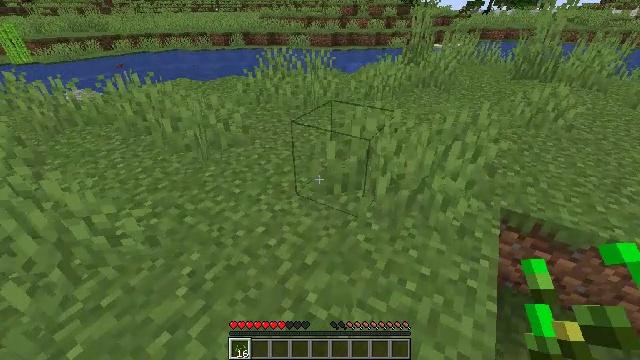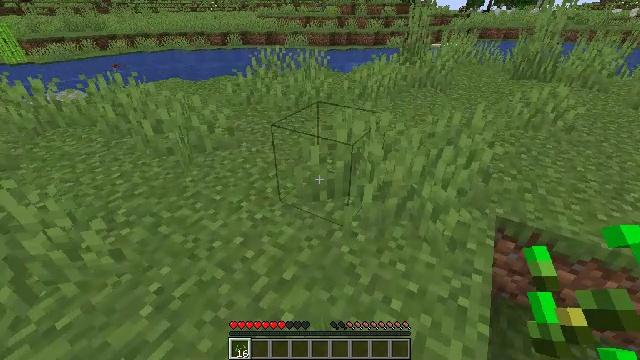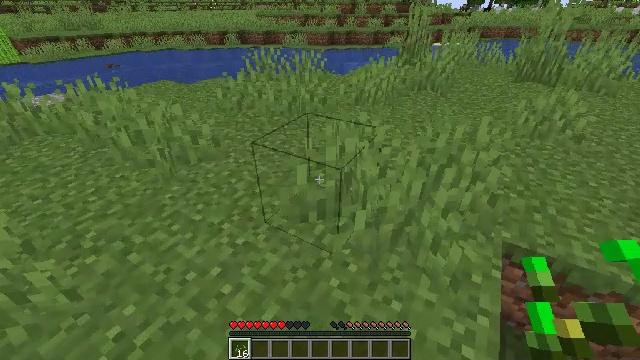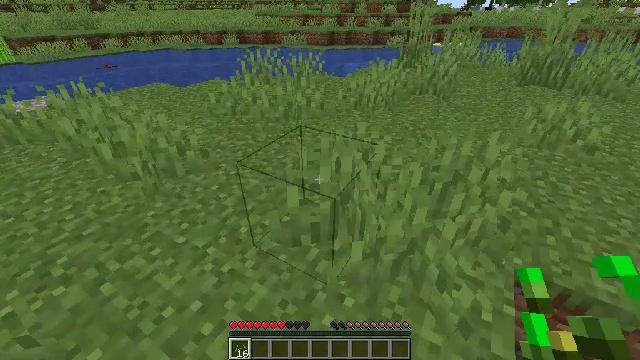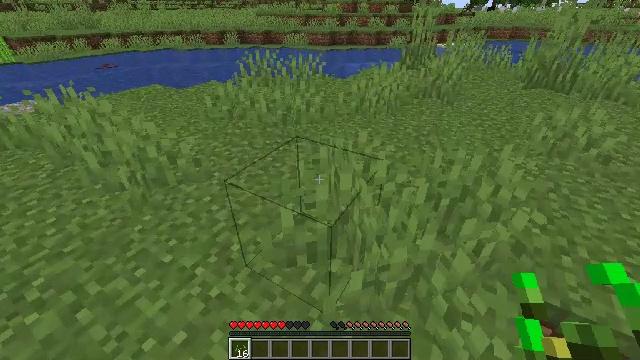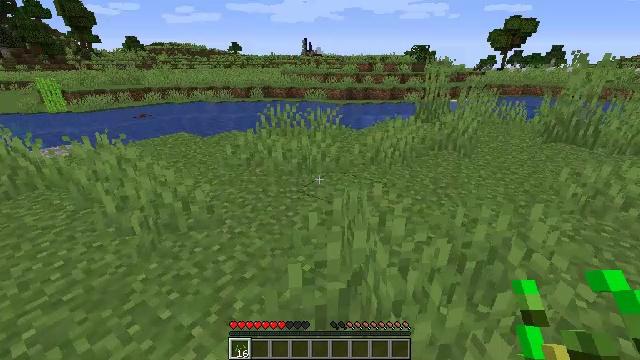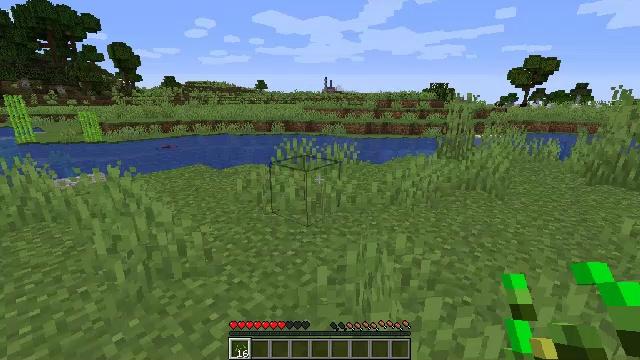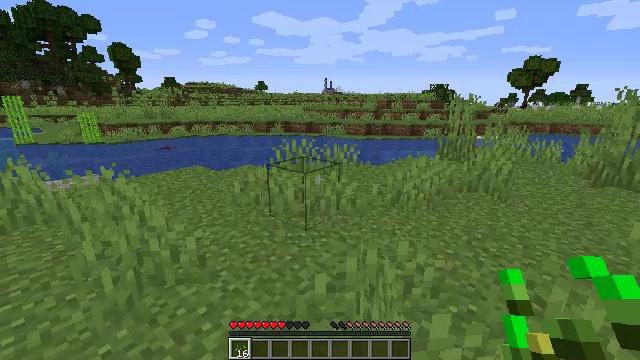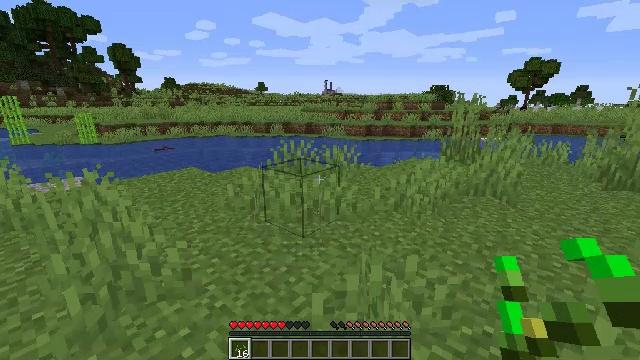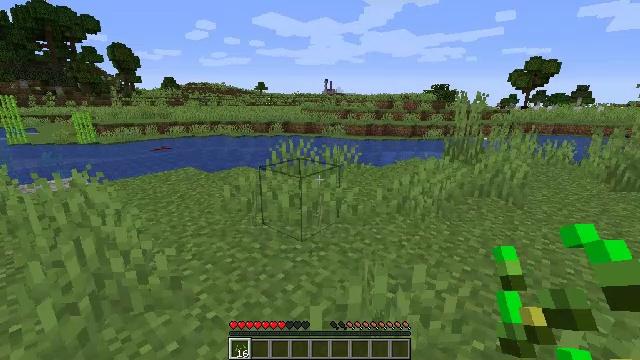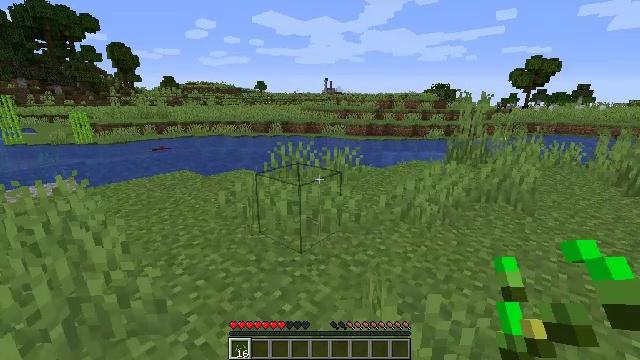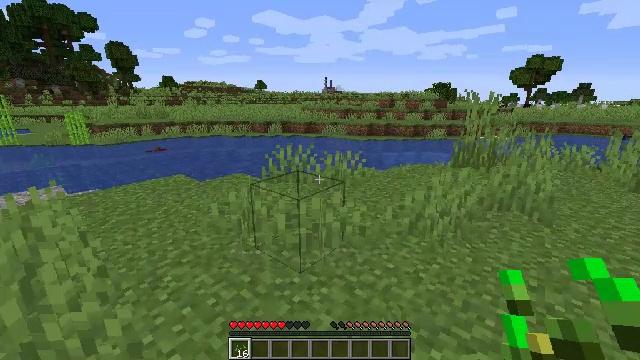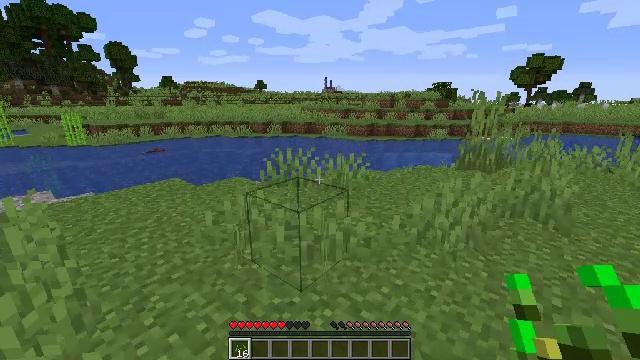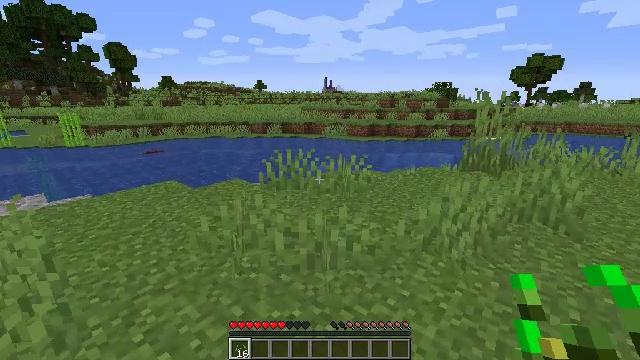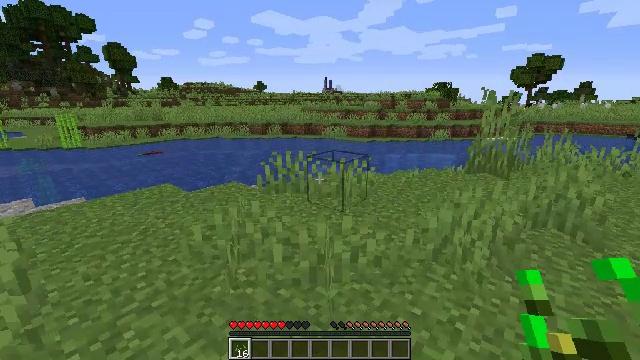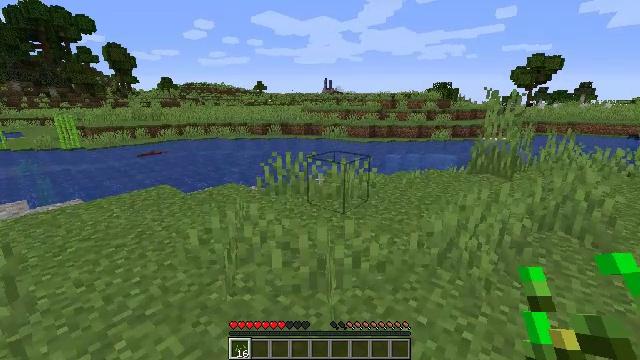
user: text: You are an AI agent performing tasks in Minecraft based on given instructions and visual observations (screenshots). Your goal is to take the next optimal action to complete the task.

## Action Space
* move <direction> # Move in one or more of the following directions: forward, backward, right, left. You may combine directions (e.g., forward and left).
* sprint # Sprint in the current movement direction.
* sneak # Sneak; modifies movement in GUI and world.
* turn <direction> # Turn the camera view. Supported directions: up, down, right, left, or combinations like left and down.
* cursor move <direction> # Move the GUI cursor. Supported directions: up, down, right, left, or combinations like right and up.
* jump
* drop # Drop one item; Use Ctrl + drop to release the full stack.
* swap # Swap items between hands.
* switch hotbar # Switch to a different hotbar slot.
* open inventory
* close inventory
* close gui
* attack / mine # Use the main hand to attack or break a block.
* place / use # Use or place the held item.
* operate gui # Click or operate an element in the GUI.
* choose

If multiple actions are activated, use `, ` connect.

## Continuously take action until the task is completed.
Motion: motion action
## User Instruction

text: Dig up the grass block for dirt.
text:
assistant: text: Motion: move forward
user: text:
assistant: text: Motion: move forward
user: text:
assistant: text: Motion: move forward
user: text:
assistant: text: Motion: move forward
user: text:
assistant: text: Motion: move forward, turn left and up
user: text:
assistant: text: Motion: move forward, turn left and up
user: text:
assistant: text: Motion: move forward
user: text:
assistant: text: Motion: move forward
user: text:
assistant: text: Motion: move forward
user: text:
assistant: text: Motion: move forward
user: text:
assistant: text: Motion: move forward
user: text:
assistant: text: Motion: move forward
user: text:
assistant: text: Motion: move forward
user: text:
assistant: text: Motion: move forward
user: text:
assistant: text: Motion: move forward
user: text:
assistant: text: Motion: move forward
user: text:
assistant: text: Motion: move forward
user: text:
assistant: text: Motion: move forward
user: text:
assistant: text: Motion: move forward
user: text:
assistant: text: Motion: move forward
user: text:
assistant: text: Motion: move forward
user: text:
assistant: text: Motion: move forward
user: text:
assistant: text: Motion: move forward
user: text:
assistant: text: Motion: move forward, turn right and down
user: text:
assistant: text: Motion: move forward and move right, turn right and down
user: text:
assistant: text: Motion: move forward and move right, turn right and down
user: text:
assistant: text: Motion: move forward and move right, turn right
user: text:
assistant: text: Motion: move forward and move right, turn right
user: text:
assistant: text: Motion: move forward and move right
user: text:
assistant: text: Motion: move forward and move right